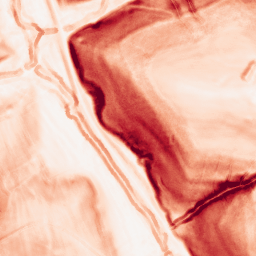
Category: morphological
Decomposition family: morphological_gradient
Decomposition parameters: size: 3
shape: disk
Upsampling method: bspline
Upsampling parameters: scale: 8
Upsampling scale: 8